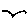
Label: bird